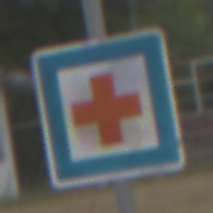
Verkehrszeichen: ErsteHilfe
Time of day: Midday
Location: Outdoor (Suburban)
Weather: Overcast
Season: NotSpecified
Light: Natural